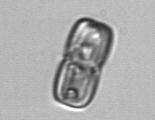
Label: Ephemera